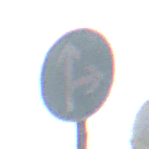
Verkehrszeichen: VorgeschriebeneFahrtrichtungGeradeausOderRechts
Umgebung: Outdoor, Urban
Tageszeit: MorningAfternoon
Wetter: PartlyCloudy
Licht: Natural
Jahreszeit: NotSpecified
Kontrast: MediumContrast